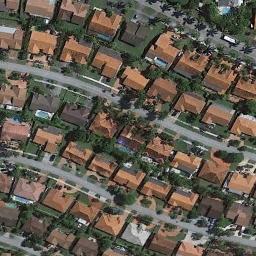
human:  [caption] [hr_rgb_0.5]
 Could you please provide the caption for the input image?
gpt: A dense residential area has lots of trees and houses of the same style while some roads go through the residential area .

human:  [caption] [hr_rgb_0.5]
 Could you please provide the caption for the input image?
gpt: The dense residential is next to the road .

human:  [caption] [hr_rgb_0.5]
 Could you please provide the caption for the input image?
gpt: There are many roads and neatly arranged houses and trees and large lawns in densely populated areas .

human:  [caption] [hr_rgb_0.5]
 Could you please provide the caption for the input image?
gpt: The house is about the same size .

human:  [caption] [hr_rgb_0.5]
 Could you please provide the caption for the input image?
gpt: There are many brown buildings arranged neatly on dense residential area .